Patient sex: M
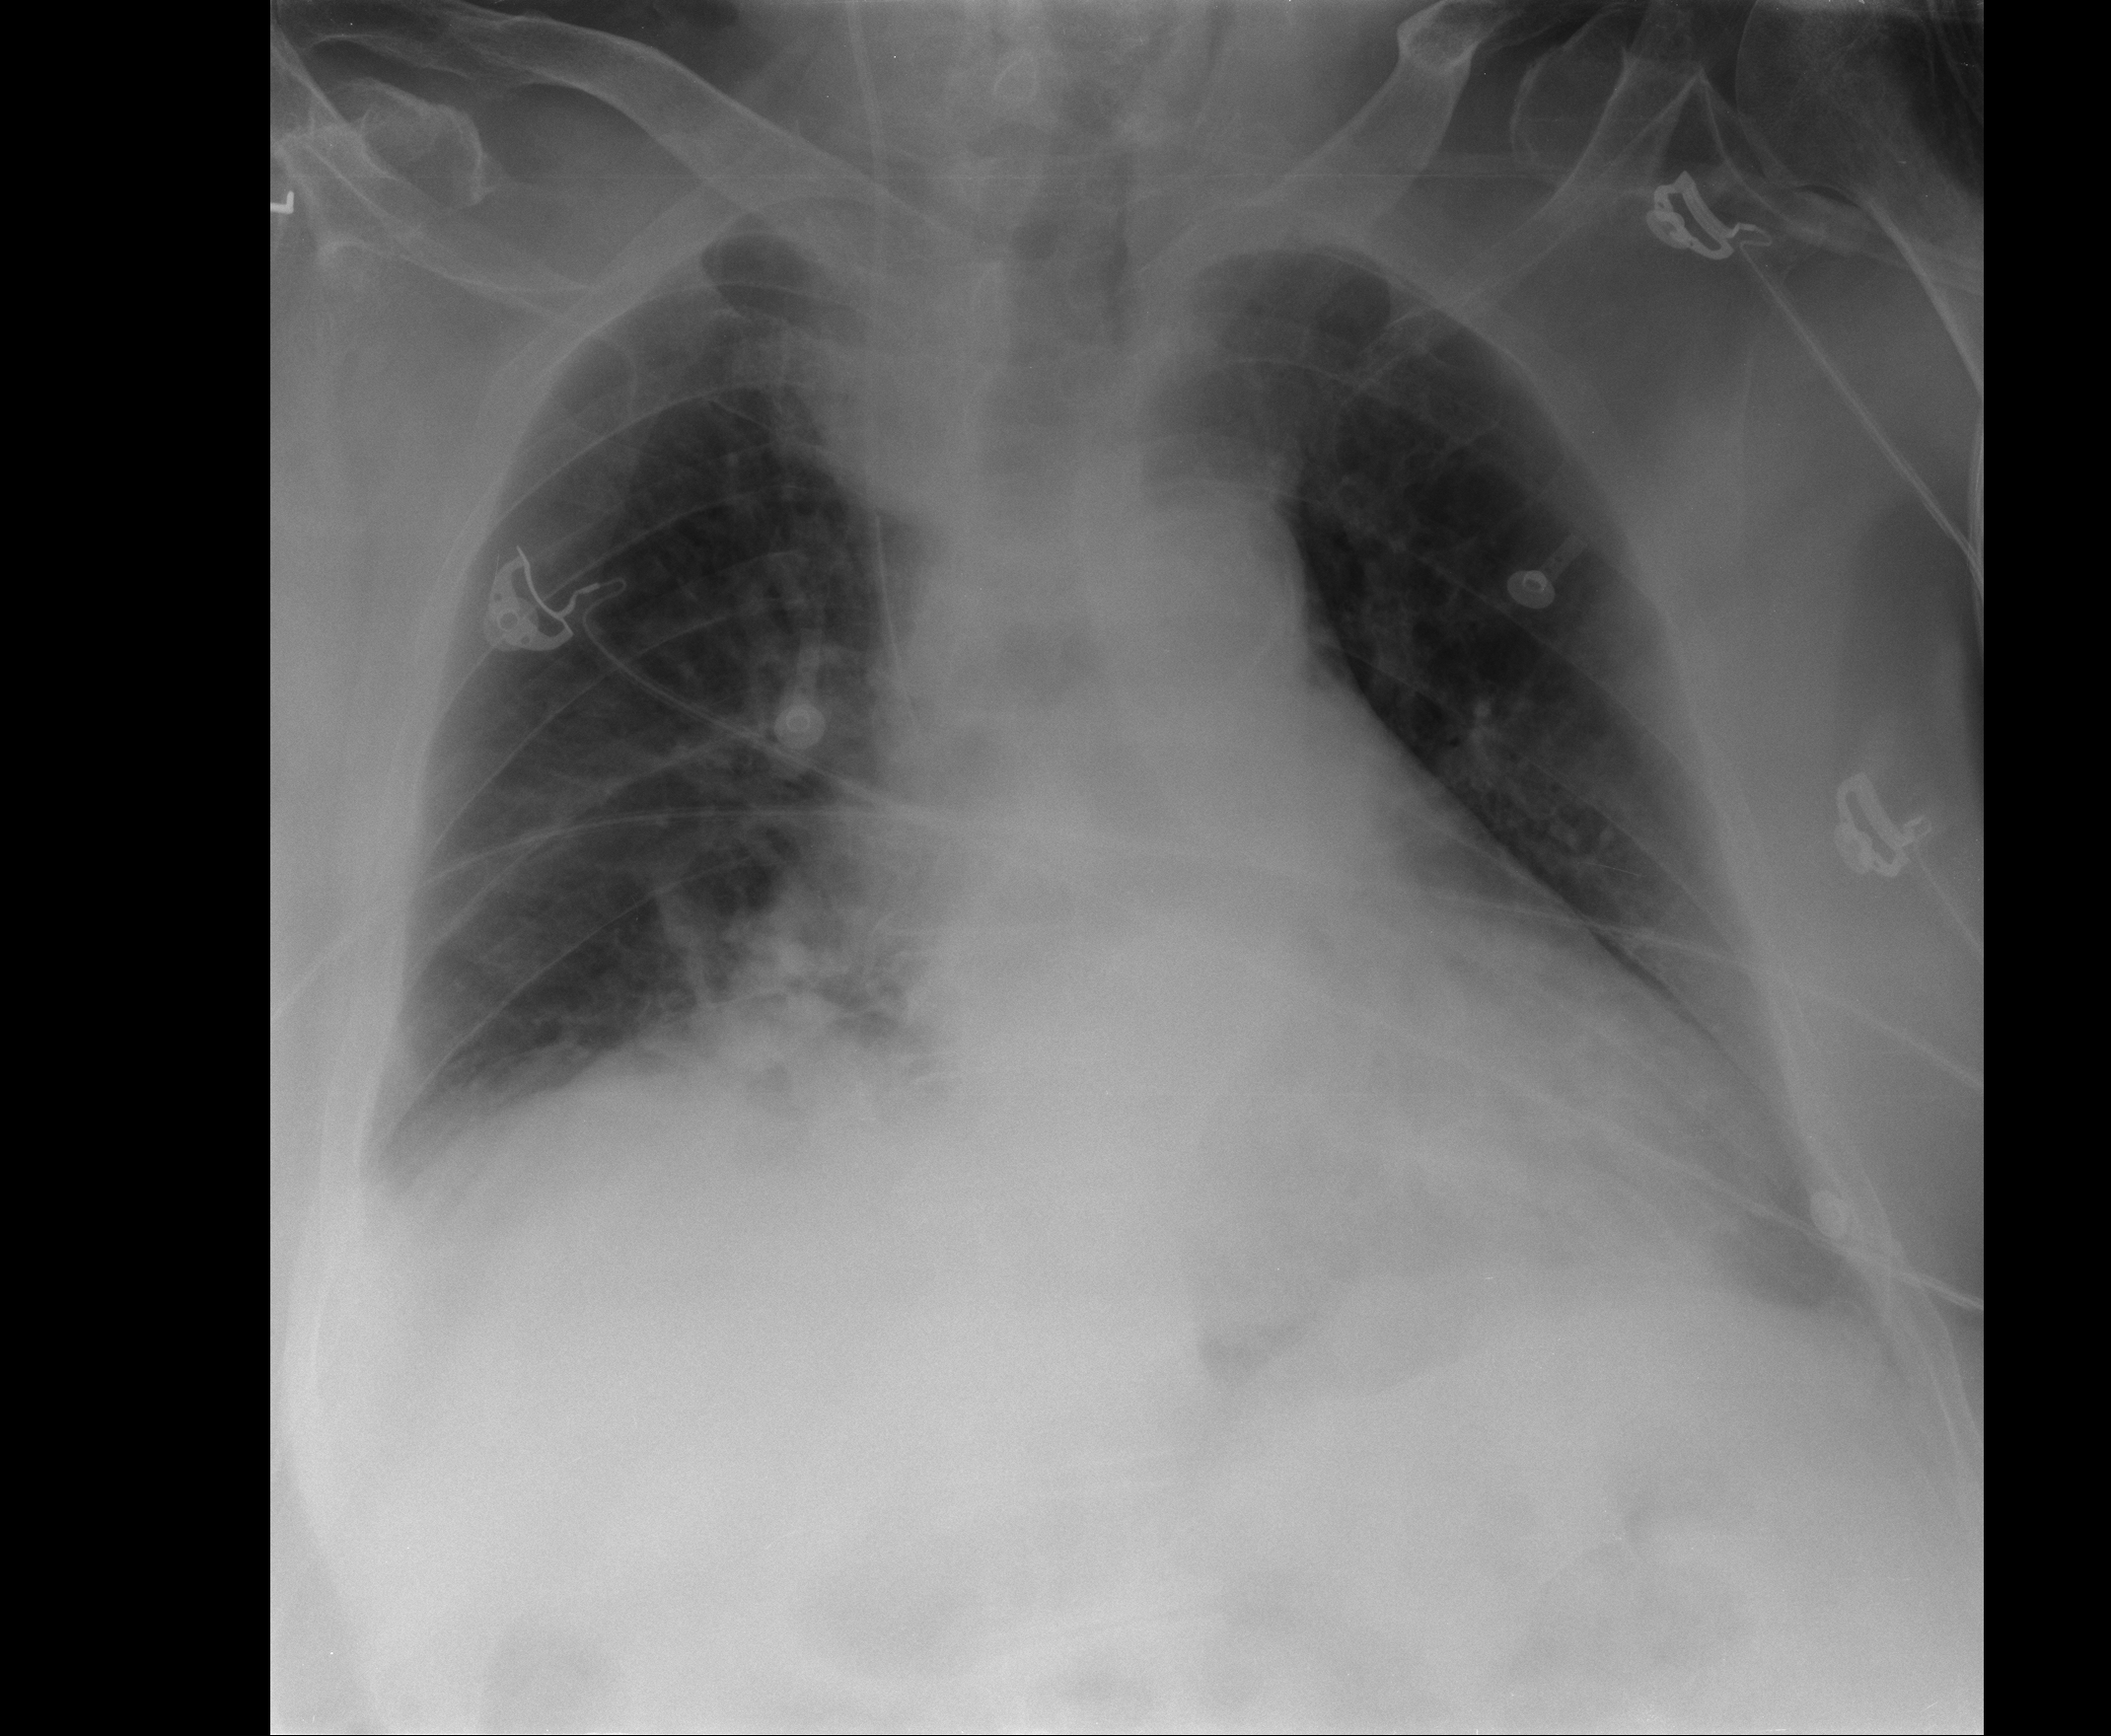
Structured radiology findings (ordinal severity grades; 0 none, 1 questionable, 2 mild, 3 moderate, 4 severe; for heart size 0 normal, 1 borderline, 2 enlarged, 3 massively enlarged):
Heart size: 0
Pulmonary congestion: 1
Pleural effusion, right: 1
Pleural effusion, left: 0
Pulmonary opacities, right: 0
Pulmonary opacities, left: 0
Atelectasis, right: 2
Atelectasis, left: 0